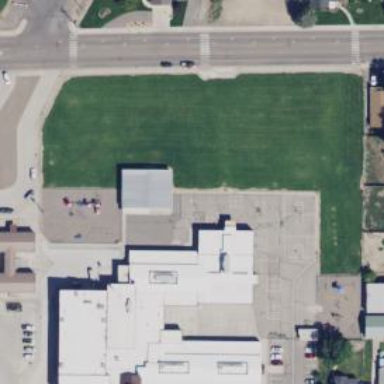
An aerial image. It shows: School.